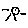
Label: sun